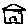
Label: house